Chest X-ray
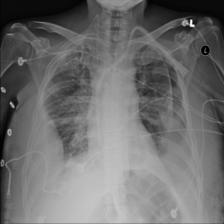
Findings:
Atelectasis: negative
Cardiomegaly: negative
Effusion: positive
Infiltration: negative
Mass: negative
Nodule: negative
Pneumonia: negative
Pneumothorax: positive
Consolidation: negative
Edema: negative
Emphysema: negative
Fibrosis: negative
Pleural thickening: positive
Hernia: negative